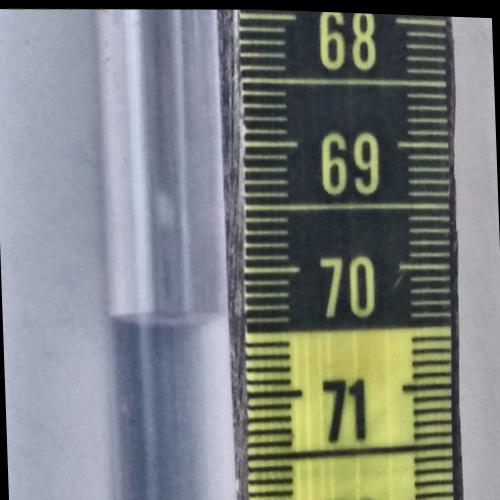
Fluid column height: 70.3 cm